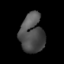
Tissue: lung
Cell type: Epithelial cells
Senescence score: 0.1787
Nuclear area (px): 908
Mean DAPI intensity: 78.686